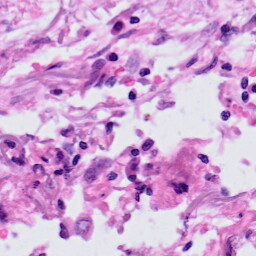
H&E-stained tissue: Skin